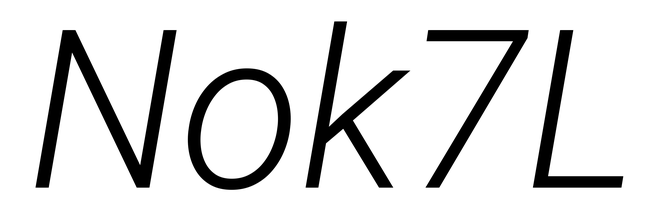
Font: Roboto-Italic_Light_Italic